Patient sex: M
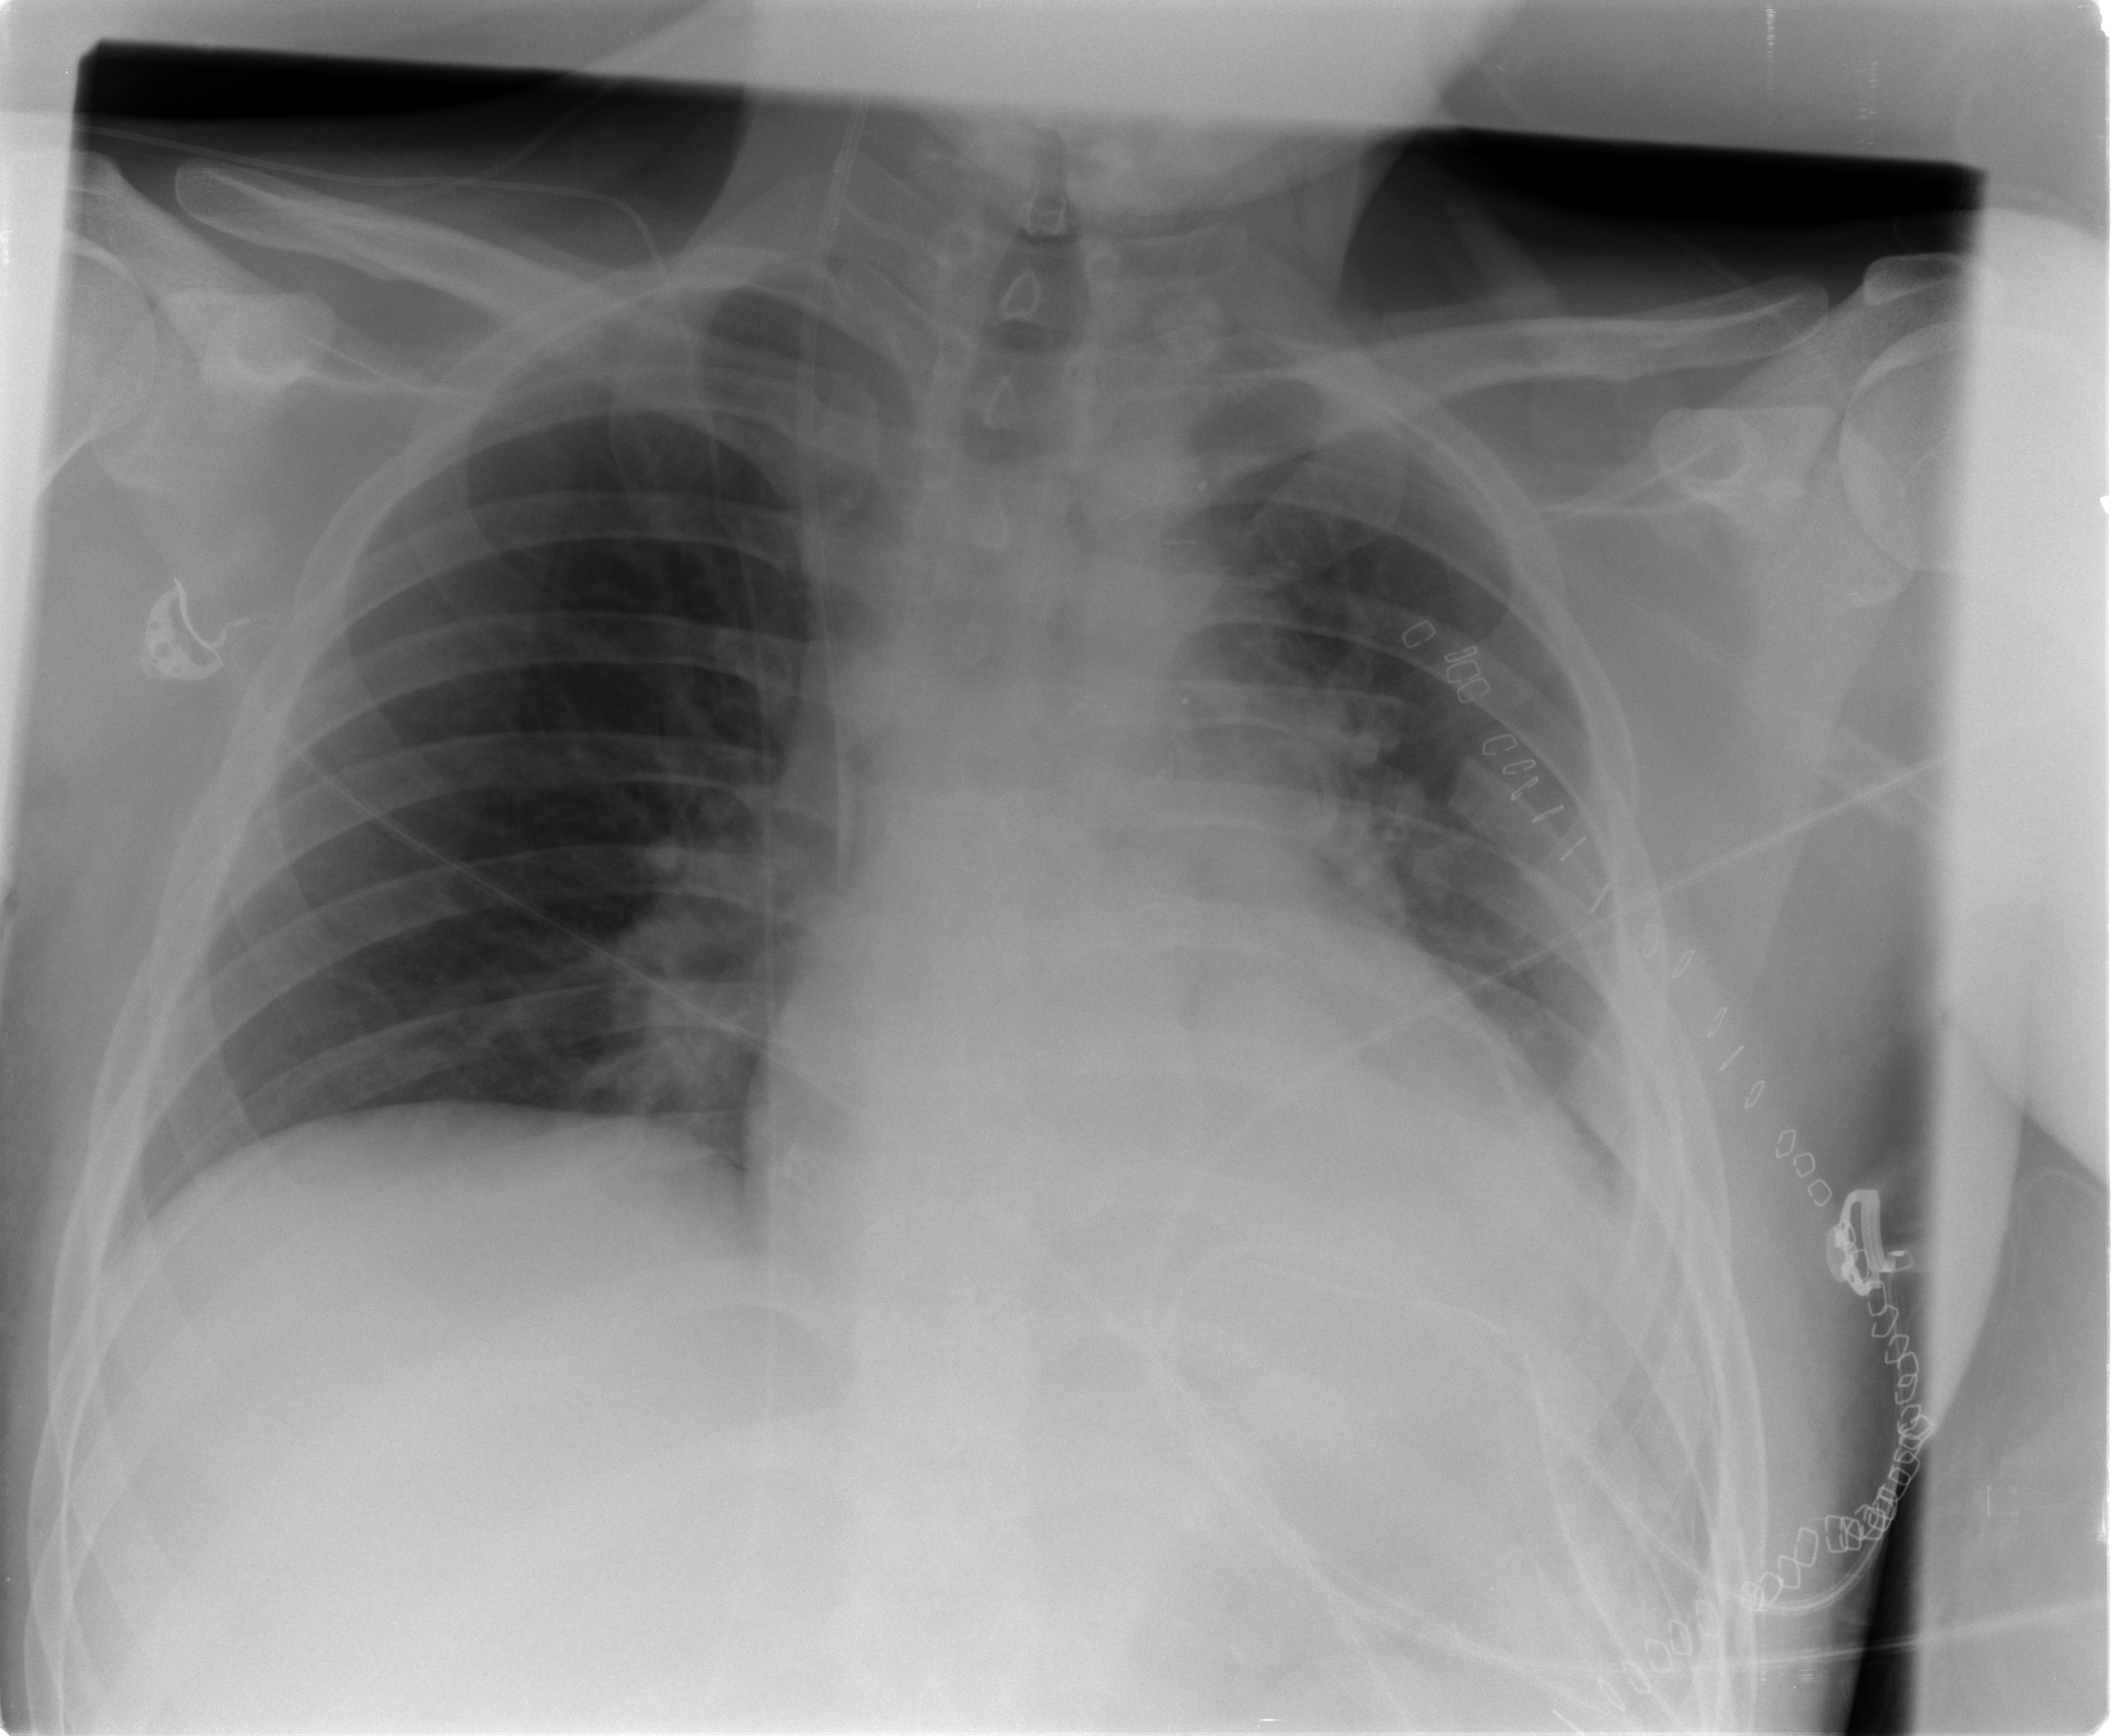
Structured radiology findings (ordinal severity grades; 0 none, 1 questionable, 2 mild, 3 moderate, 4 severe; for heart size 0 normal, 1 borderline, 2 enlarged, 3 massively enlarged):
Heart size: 2
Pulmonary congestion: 0
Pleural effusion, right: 0
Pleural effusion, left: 1
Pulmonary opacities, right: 0
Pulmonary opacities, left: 0
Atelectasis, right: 0
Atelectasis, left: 0